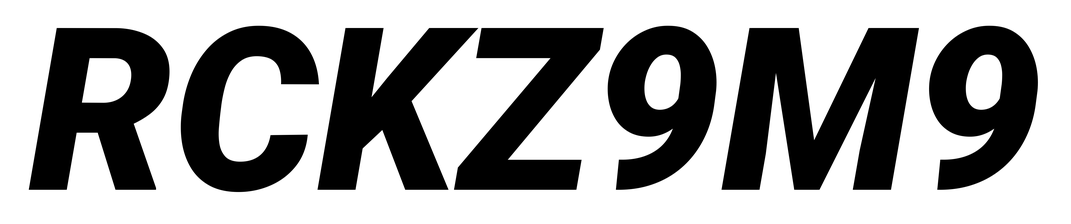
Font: Roboto-Italic_Black_Italic